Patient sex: M
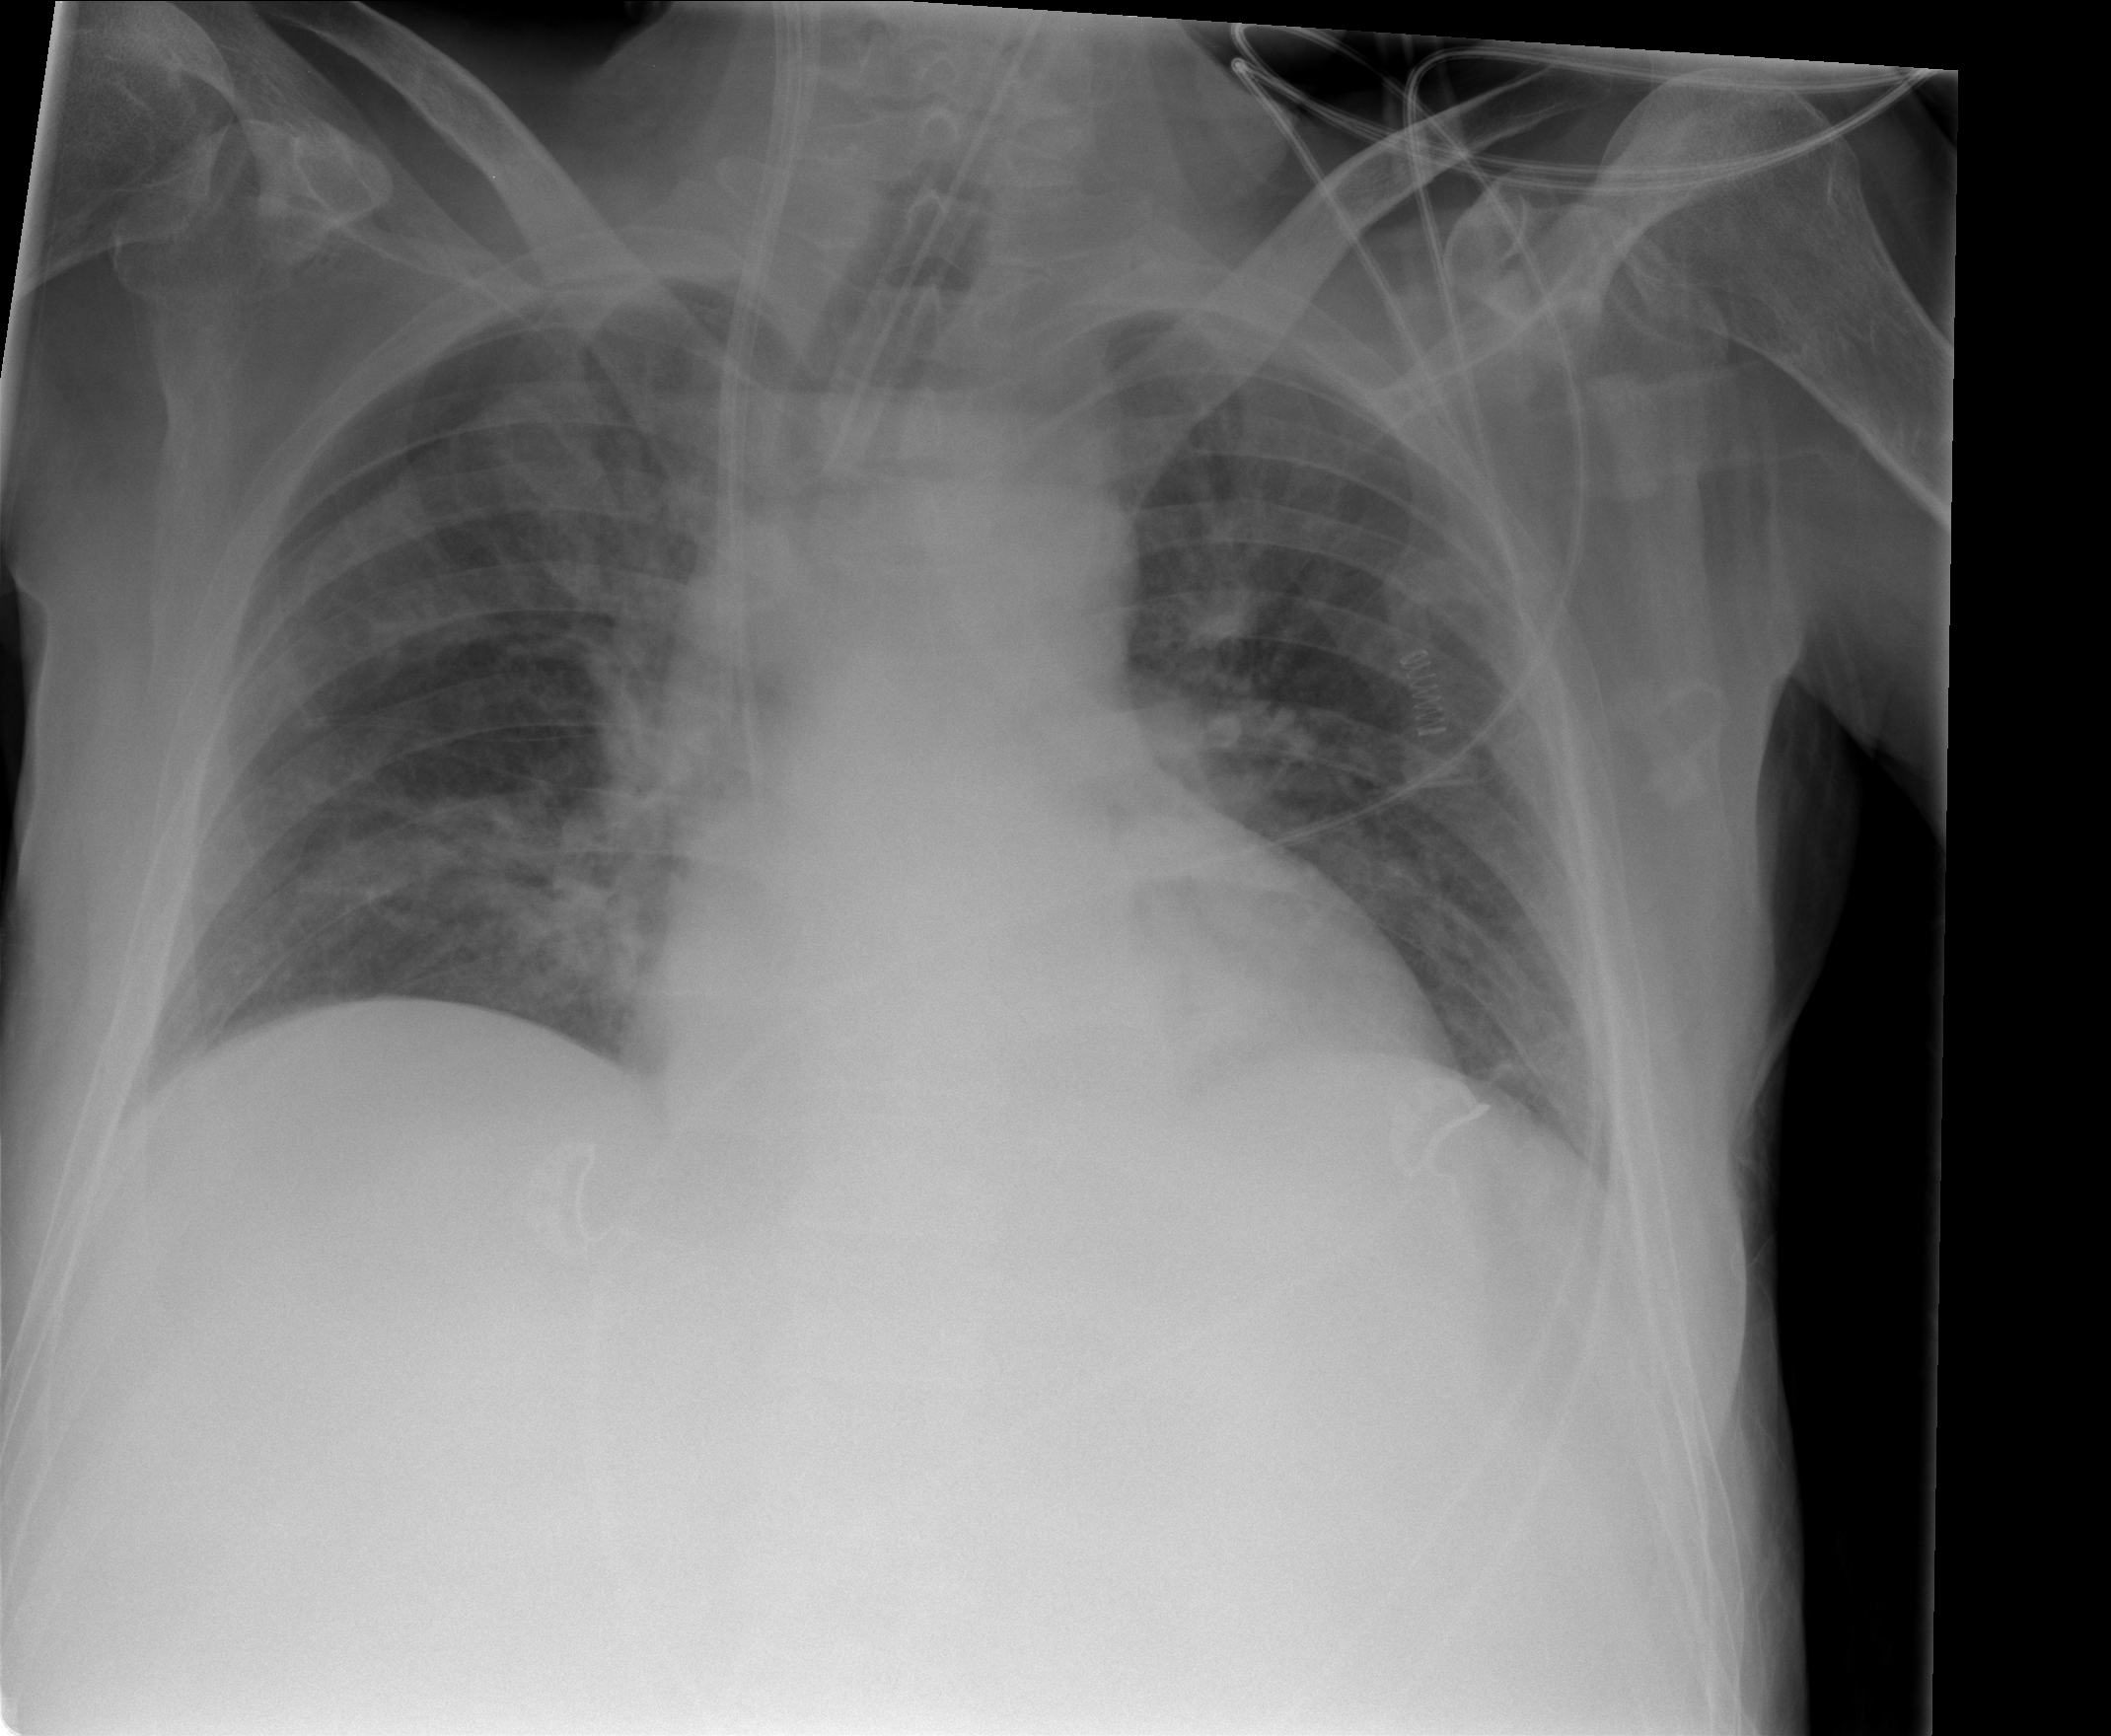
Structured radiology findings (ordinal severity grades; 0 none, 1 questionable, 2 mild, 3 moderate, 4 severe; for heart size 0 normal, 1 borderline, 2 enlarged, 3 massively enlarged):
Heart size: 0
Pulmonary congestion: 0
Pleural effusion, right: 0
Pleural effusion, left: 0
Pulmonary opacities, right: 2
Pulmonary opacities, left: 0
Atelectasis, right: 0
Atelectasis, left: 0